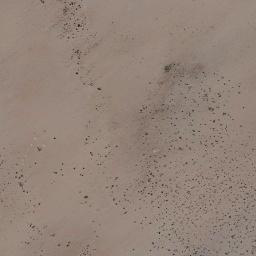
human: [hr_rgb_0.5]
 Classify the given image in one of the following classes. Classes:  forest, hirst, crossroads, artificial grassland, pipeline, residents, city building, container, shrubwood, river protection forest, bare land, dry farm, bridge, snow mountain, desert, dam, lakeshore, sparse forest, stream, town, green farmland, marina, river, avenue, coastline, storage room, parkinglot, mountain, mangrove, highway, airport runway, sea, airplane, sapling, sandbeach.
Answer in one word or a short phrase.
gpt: bare land